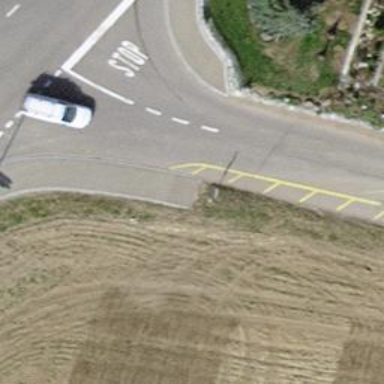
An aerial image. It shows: Unmarked crossing on footway.